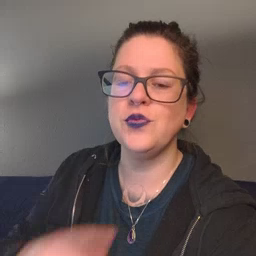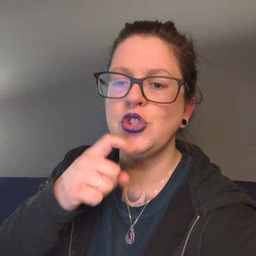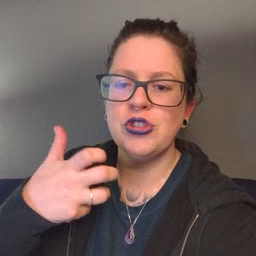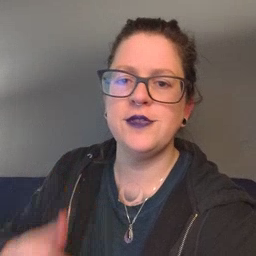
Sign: dryer